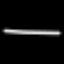
Label: line